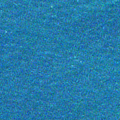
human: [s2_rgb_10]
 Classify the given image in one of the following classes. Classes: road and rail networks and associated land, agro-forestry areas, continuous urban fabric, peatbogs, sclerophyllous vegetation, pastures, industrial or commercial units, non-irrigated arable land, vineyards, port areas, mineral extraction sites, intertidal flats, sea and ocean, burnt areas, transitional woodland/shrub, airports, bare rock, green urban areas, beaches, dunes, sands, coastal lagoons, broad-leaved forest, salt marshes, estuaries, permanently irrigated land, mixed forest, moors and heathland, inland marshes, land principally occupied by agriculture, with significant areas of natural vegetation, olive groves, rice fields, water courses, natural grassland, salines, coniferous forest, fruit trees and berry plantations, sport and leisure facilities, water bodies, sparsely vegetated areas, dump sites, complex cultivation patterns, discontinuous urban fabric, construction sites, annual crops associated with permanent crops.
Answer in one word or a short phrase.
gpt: sea and ocean